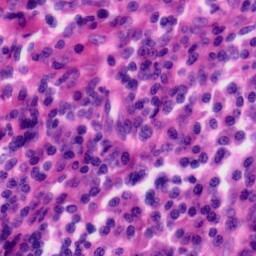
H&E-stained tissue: Tonsil